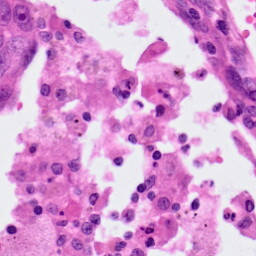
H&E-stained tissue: Lung